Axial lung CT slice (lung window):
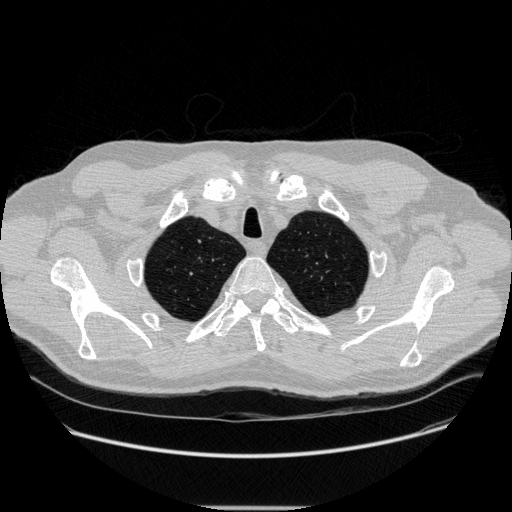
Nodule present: no